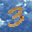
Label: 3